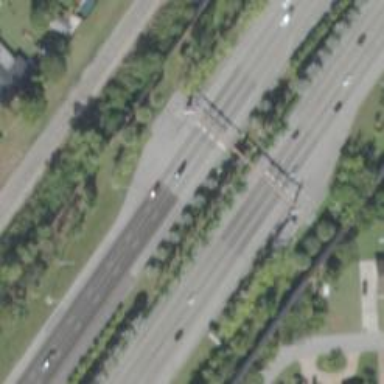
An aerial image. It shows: Toll gantry on the road.